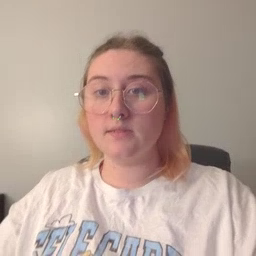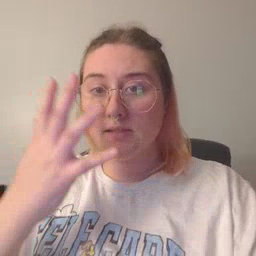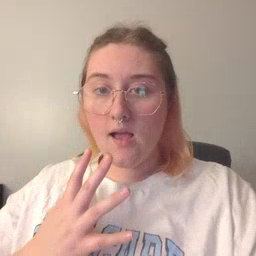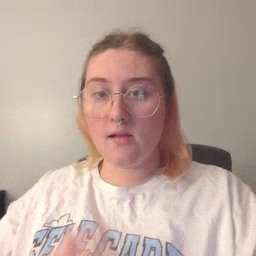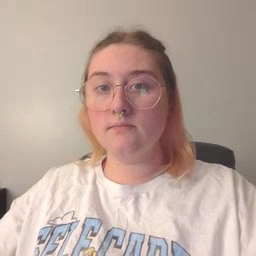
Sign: sad